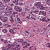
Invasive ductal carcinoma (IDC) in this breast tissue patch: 1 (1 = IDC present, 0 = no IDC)